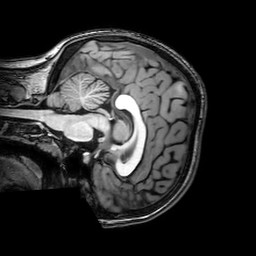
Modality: T1w
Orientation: sagittal
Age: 26
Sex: female
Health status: healthy
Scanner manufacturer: philips
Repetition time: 0.008167 s
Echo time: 0.00373 s